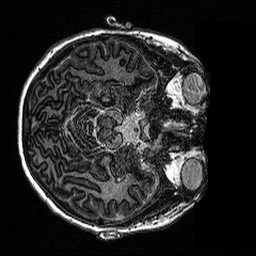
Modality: MP2RAGE
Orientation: axial
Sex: female
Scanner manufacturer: siemens
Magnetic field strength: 3 T
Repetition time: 5 s
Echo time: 0.00292 s